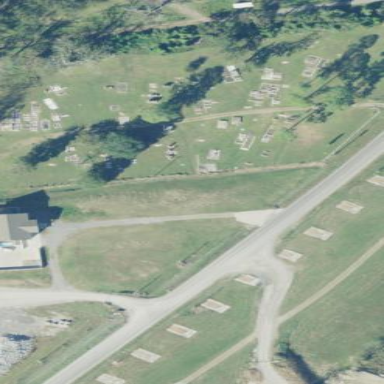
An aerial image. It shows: Cemetery.